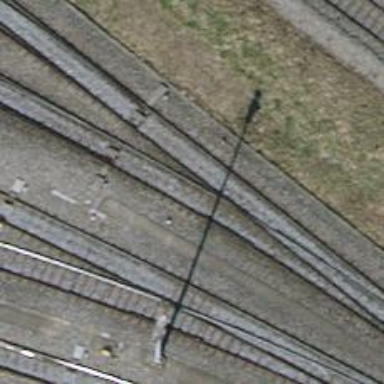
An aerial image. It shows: Railway yard with one track in service.